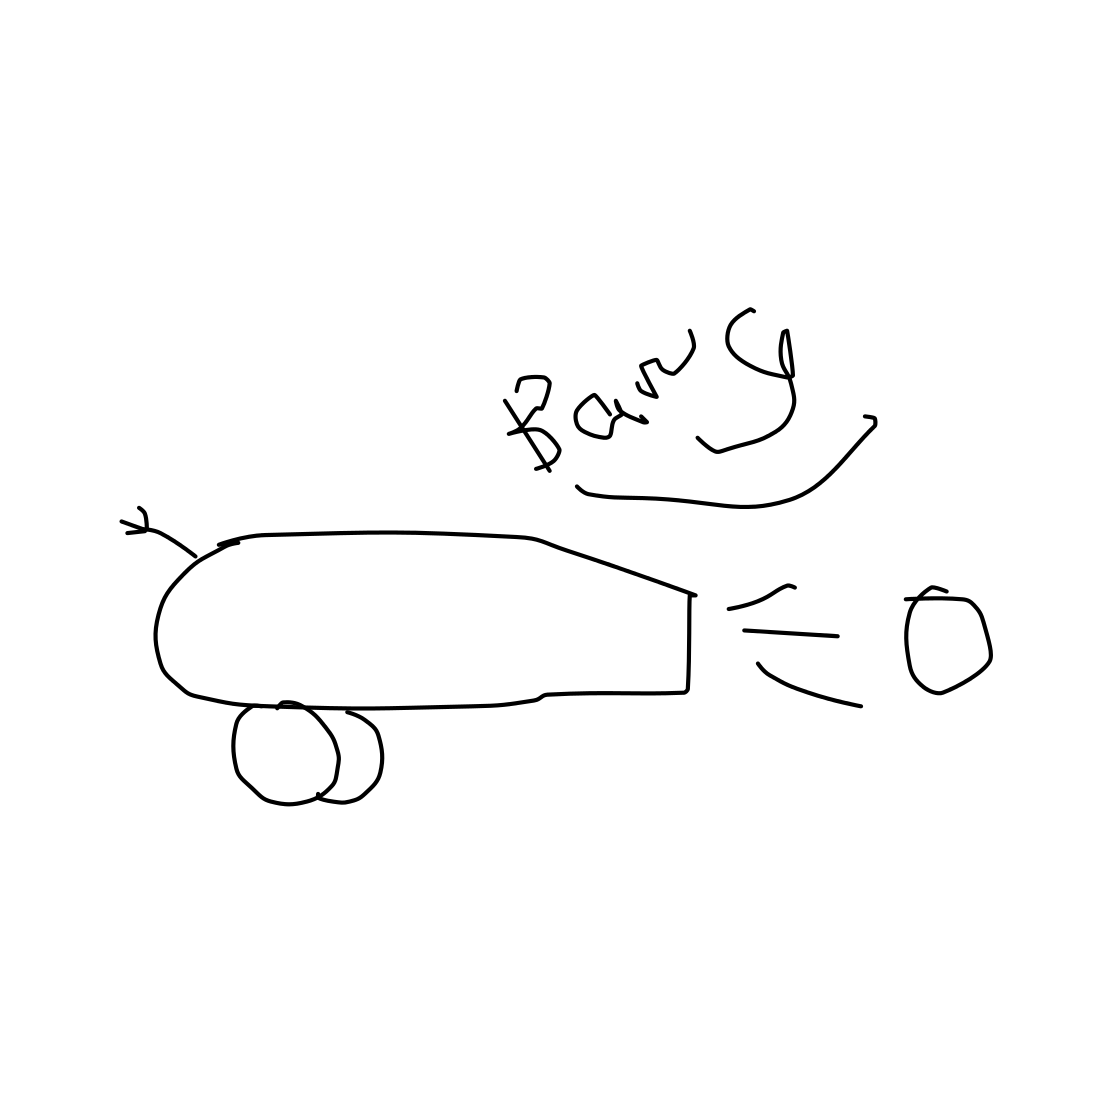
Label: cannon